Question: I am beginning Android app development and I would like to know which device would give me the most comprehensive testing environment. I would like my app to be compatible with the most number of devices without breaking the bank by buying a dozen devices. Just testing on the emulator is not an option because it runs at 1/10th of normal speed.
Should I purchase a device with the most common OS? As of now, 2.2 is the most popular. Obviously, a 2.2 device wouldn't be able to test run an app made for 3.0. But is the reverse also true? If I buy a 3.0 device, would that allow me to test all lower versions?

Given that my app won't be dealing with phone calls, should I be buying a phone or tablet? Are the two sufficiently the same except for resolution? Has your app ever worked on a tablet but failed on a phone? The Apple iPad has a neat emulation mode for iPhone apps. Is this feature also available on Android tablets?
Price is also a big consideration when choosing a tablet over a phone. I'm not going to sign up for another cellular plan, so most phones would have me fork over $500+. That would come out to be the same price as the Motorola Xoom. But arguably Android phones are much more popular than tablets, so a Xoom wouldn't let me see what most of my users would be seeing.
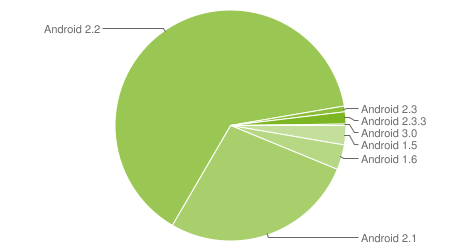
Answer: If you are creating applications which requires a lot of custom drawing/animating such a game, then a slew of devices would be ideal to test against resolutions, DPI, RAM, CPU power, etc.
If you are using more of the native components then you do not have to worry as much about the different screen types and sizes as these tend to scale very well.
This question was brought up at GDC's Android Developer Day, you may be able to find the video online. Basically, it boiled down to trying to get one of each kind of device, low end, mid, high. It was also recommended that you built for the newest SDK, then start building against older ones, fixing, testing, rebuilding.
Therefore, I would personally recommend the Nexus S.
The company I work for does Android development on the original G1, HTC Hero, Samsung Epic 4G, and HTC Incredible.